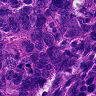
Metastatic tissue present: yes